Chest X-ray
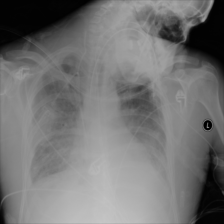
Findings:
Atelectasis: negative
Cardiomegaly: negative
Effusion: positive
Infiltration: positive
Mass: negative
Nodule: negative
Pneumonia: negative
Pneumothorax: negative
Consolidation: negative
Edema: negative
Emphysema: negative
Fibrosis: negative
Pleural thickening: negative
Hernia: negative